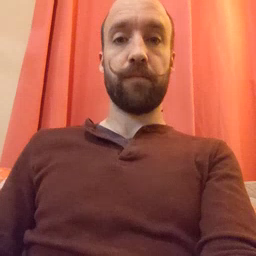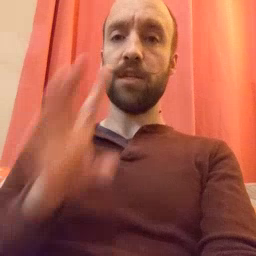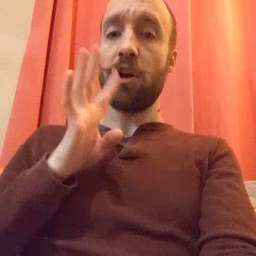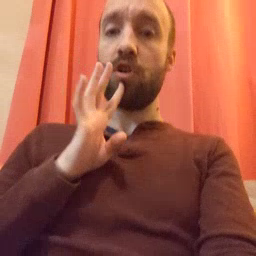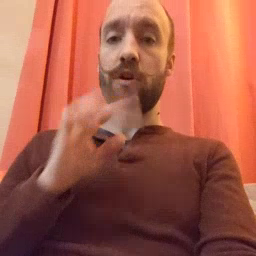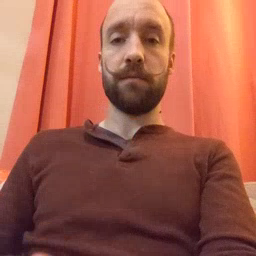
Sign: talk